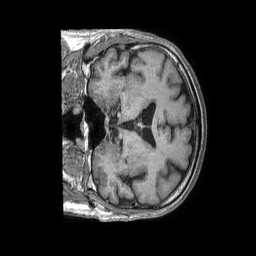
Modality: T1w
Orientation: coronal
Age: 74
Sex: male
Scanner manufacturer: philips
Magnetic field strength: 1.5 T
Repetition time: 0.007592 s
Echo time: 0.003465 s